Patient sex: M
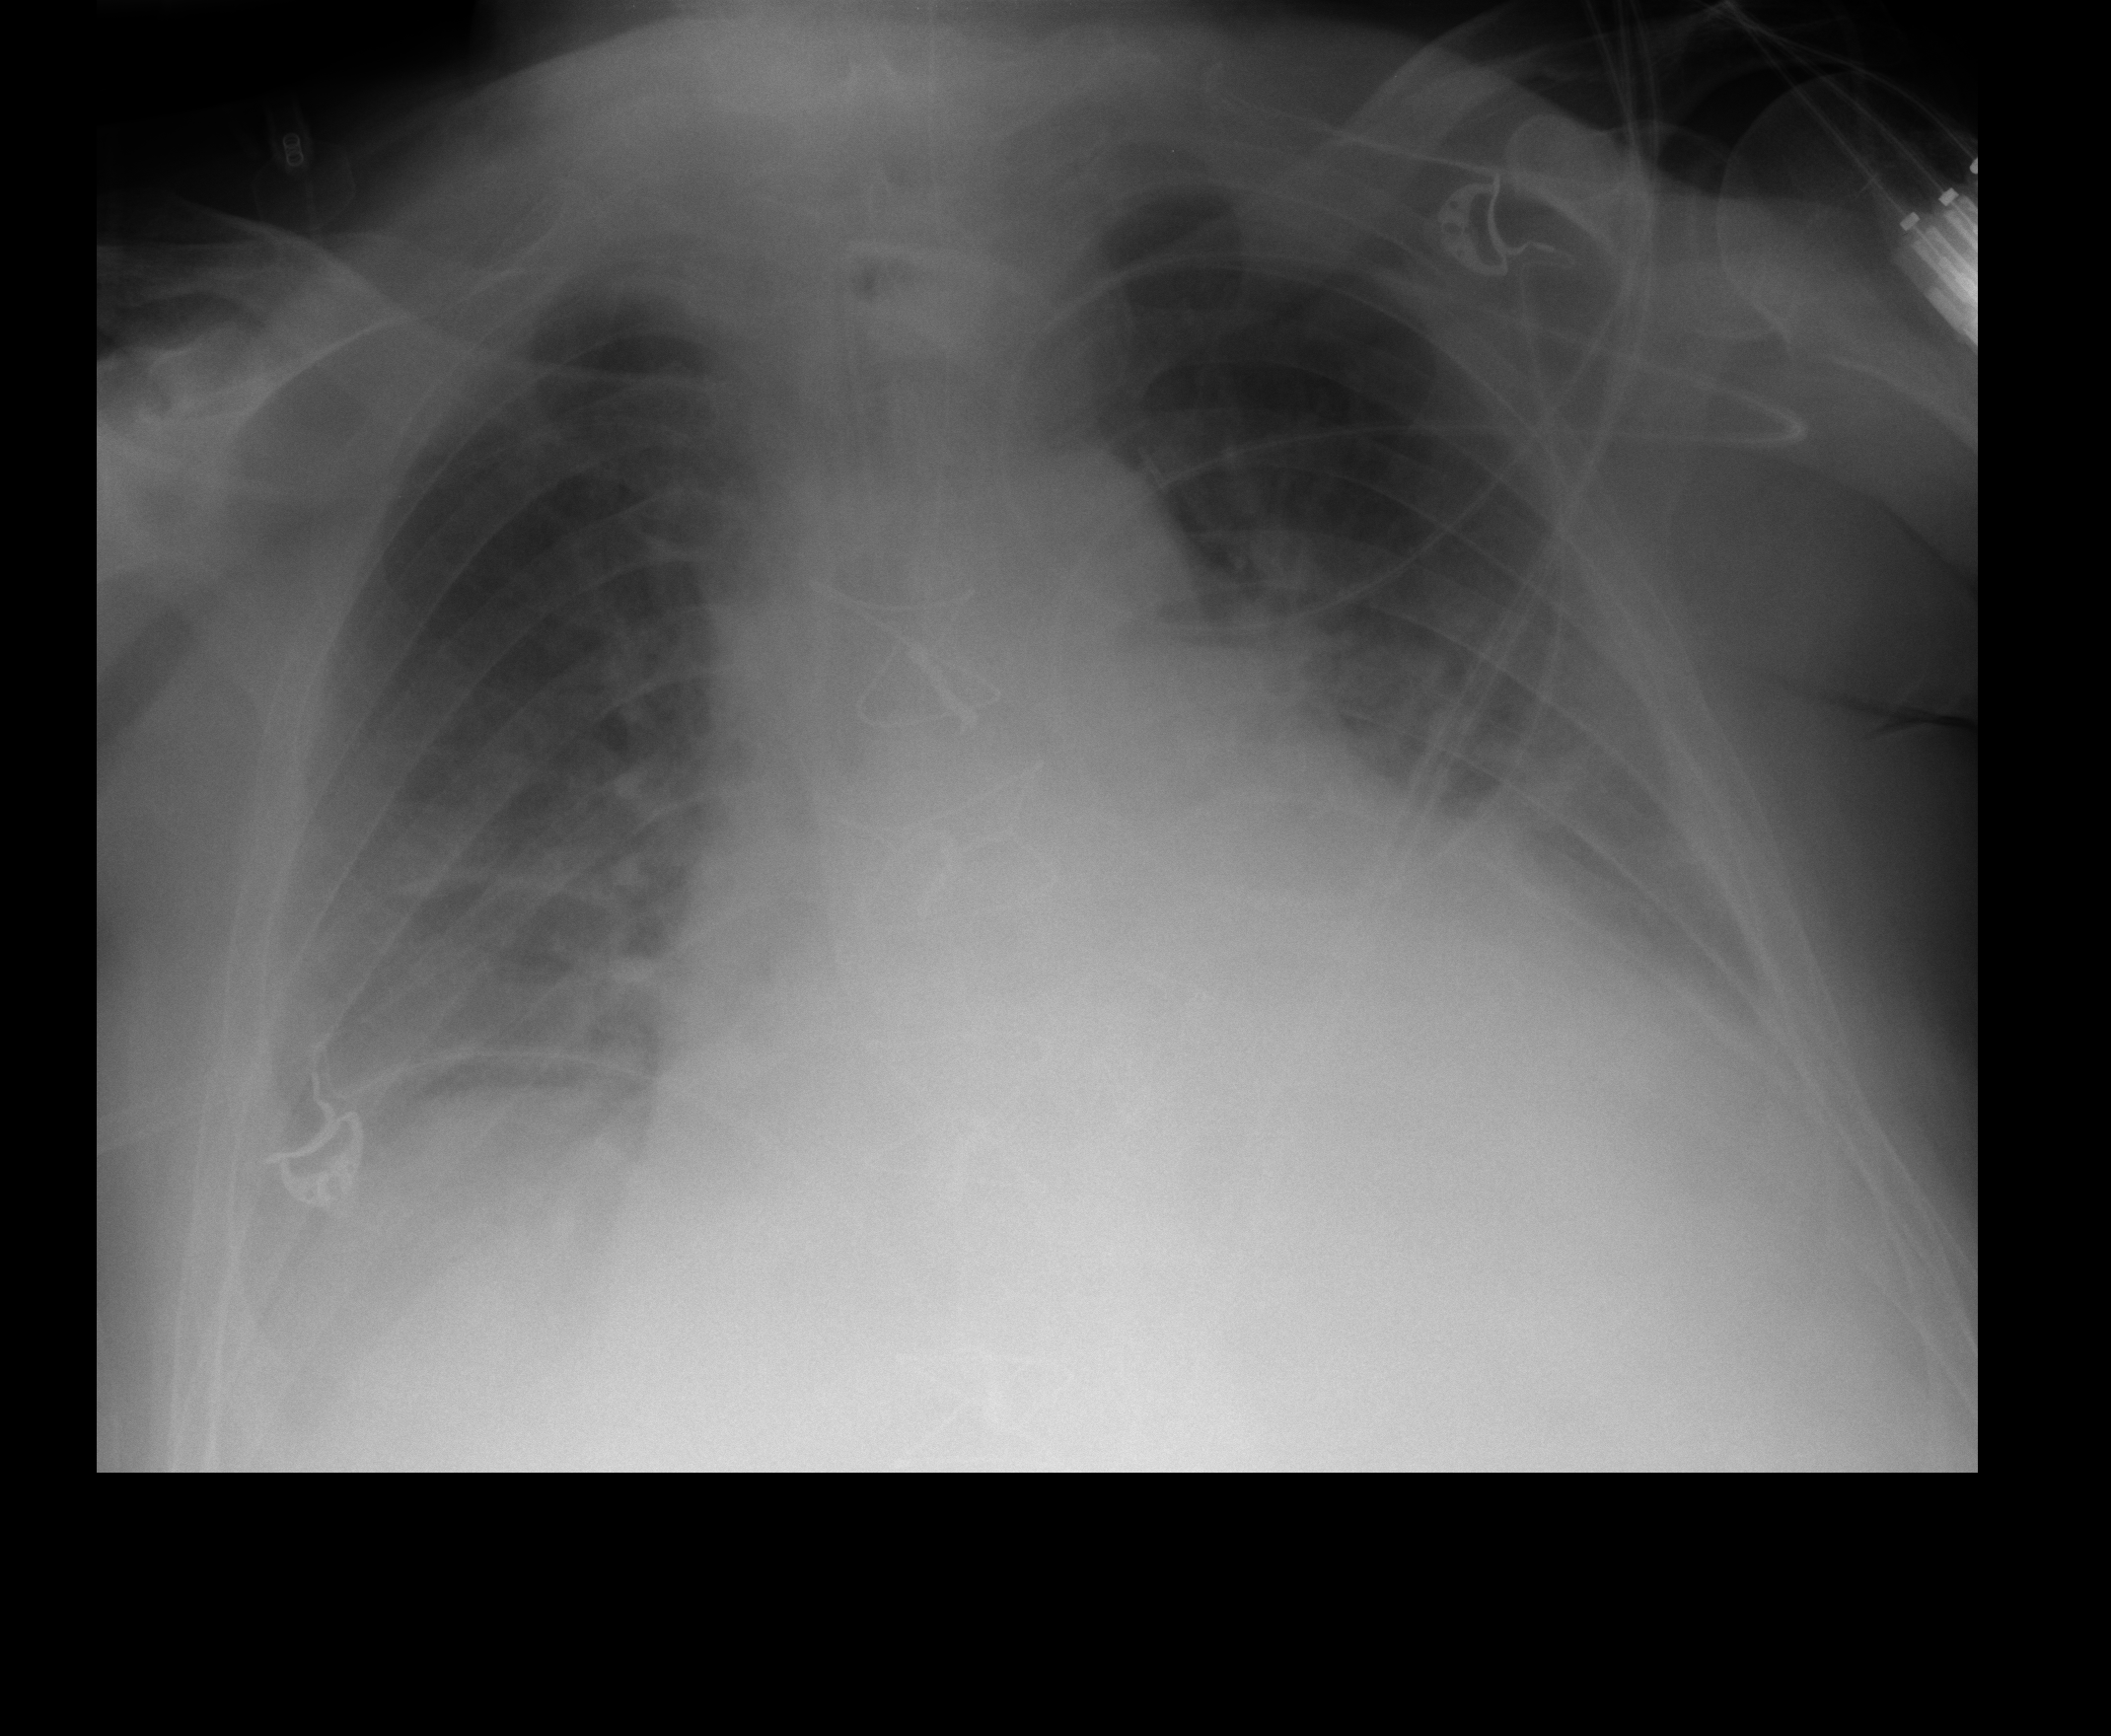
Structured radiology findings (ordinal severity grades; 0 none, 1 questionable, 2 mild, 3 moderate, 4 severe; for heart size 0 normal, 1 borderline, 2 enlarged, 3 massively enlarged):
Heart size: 3
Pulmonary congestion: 0
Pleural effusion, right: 2
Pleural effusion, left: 2
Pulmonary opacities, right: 1
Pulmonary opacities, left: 1
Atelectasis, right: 2
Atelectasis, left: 2